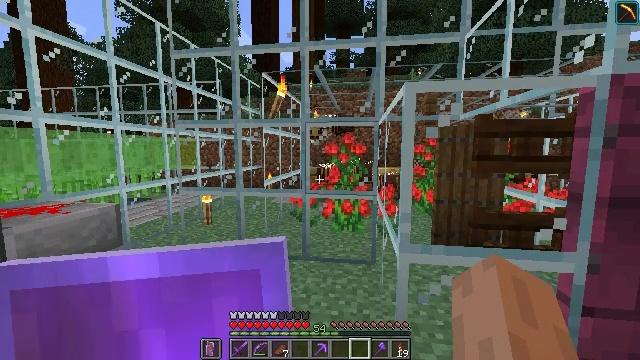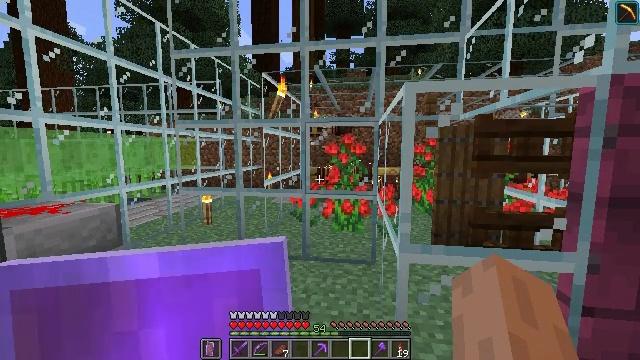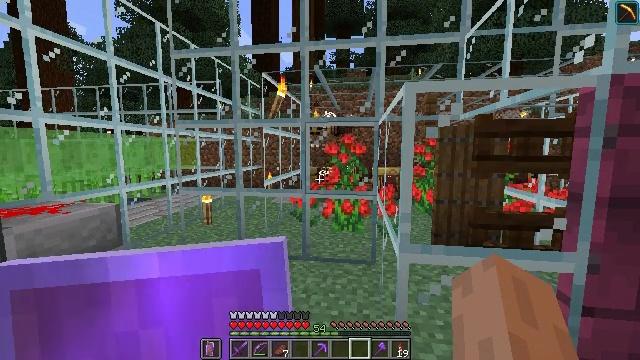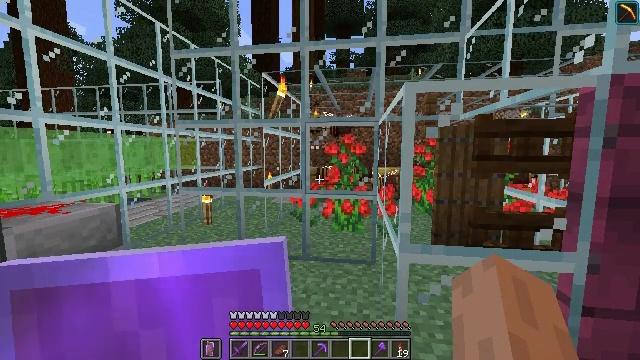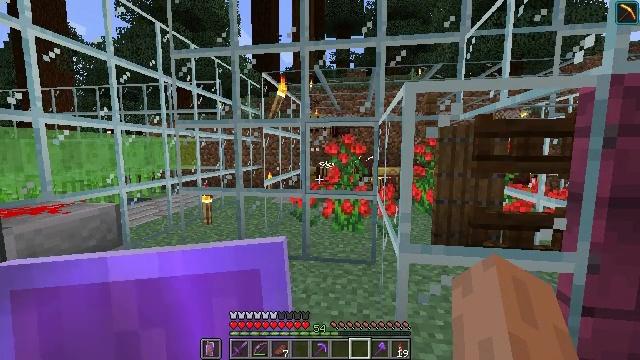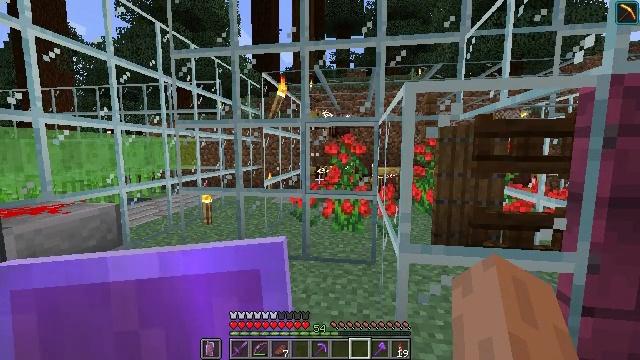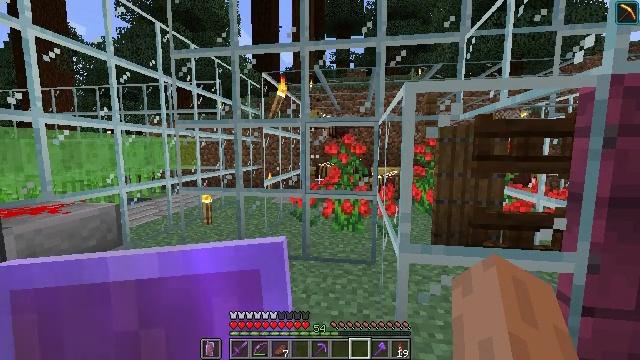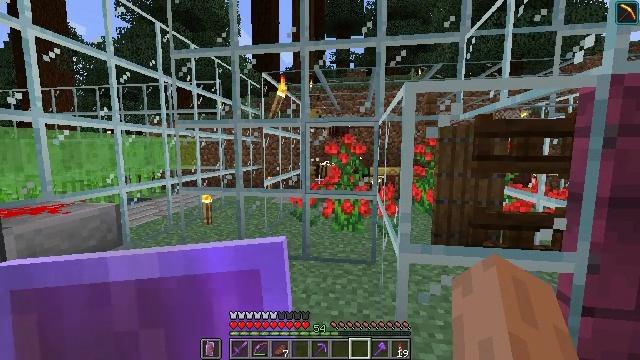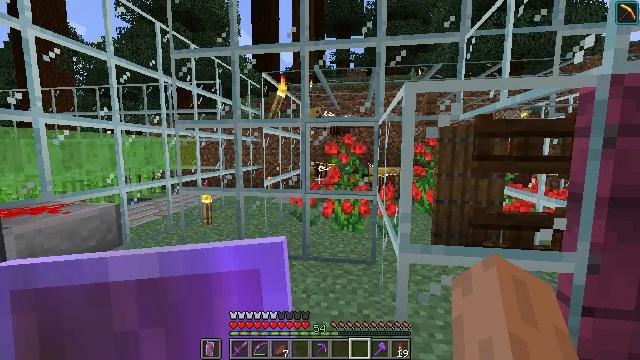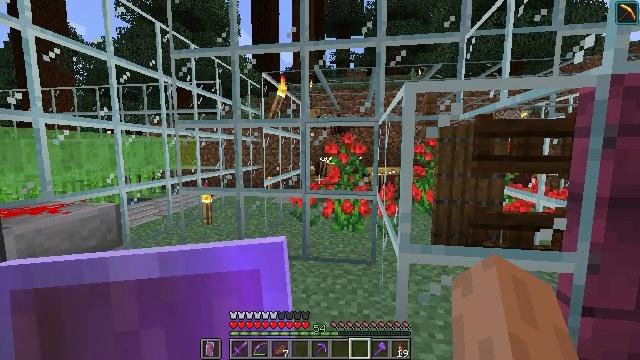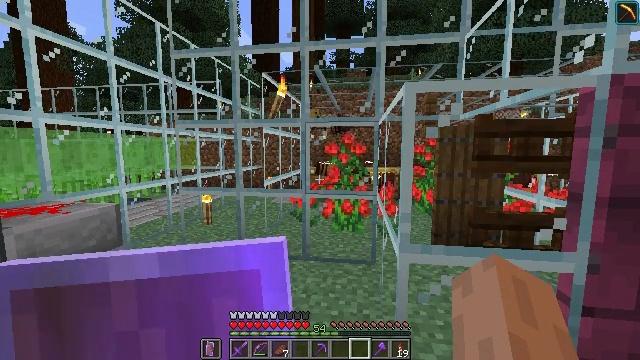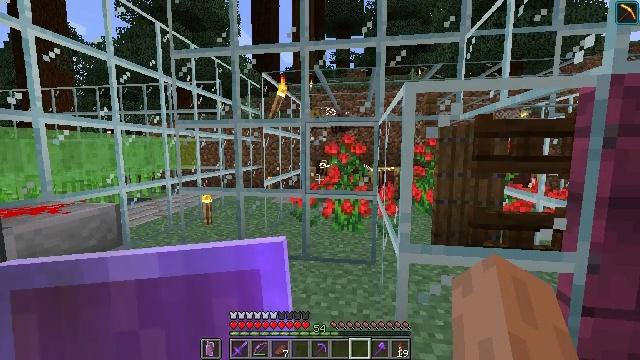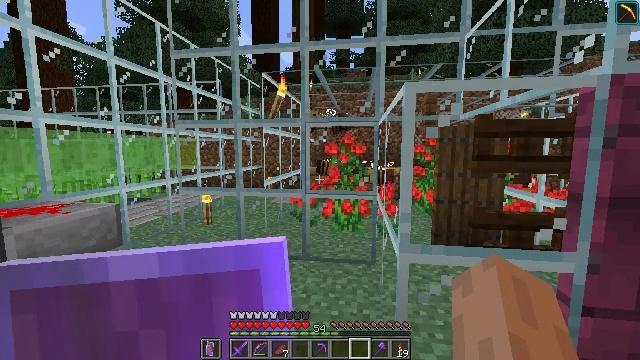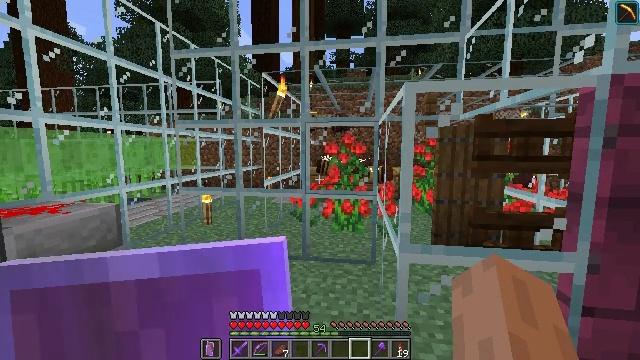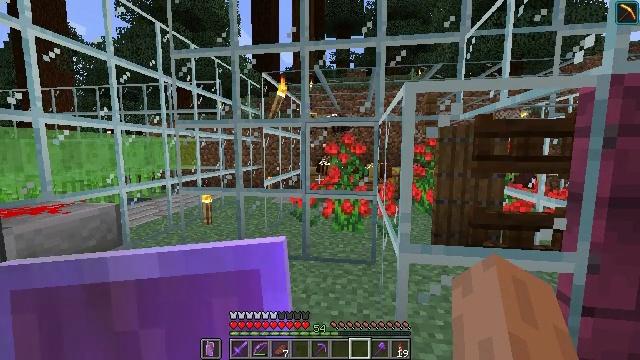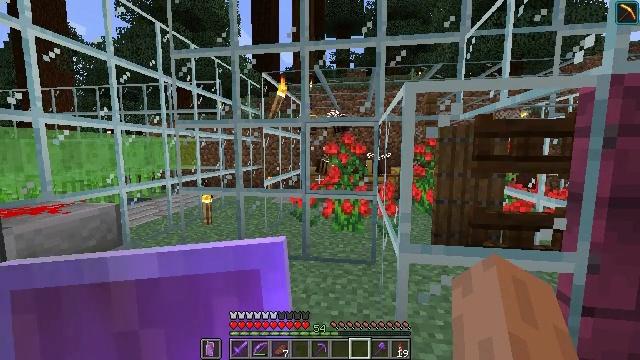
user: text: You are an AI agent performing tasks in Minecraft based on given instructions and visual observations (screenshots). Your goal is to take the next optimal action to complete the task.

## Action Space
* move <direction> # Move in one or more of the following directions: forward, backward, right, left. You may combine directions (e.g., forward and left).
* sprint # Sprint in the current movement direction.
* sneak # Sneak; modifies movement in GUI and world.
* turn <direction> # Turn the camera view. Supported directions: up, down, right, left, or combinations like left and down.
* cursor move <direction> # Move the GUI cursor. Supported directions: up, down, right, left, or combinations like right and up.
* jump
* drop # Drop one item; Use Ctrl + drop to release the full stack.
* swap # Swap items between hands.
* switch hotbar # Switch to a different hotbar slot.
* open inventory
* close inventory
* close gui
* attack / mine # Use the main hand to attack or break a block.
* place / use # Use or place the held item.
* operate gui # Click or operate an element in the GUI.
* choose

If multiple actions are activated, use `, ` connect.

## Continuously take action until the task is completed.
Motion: motion action
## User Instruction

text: Kill mobs.
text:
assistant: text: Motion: no_op
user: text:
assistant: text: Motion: no_op
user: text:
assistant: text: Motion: no_op
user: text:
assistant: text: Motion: no_op
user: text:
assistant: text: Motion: no_op
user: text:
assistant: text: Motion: no_op
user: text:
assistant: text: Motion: no_op
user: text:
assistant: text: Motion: no_op
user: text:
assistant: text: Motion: no_op
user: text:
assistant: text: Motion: no_op
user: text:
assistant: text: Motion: no_op
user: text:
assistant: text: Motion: no_op
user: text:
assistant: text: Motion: no_op
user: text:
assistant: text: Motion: no_op
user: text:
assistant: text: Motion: no_op
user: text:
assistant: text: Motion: move left
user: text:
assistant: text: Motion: move left
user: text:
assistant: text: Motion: move left
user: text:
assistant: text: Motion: move left
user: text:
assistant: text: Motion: no_op
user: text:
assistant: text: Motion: no_op
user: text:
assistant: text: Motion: no_op
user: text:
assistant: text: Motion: no_op
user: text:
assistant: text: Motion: no_op
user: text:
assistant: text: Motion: no_op
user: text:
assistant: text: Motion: no_op
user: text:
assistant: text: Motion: no_op
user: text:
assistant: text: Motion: no_op
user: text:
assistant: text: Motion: no_op
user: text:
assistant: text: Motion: no_op